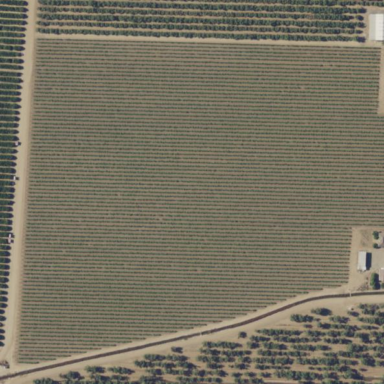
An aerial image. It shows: Vineyard where grapes are grown.